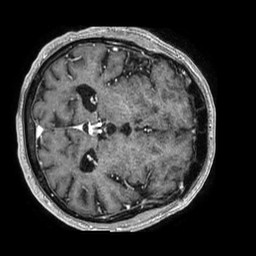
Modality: T1w
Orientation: axial
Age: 81
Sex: male
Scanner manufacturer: philips
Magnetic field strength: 1.5 T
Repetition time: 0.007734 s
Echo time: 0.003526 s